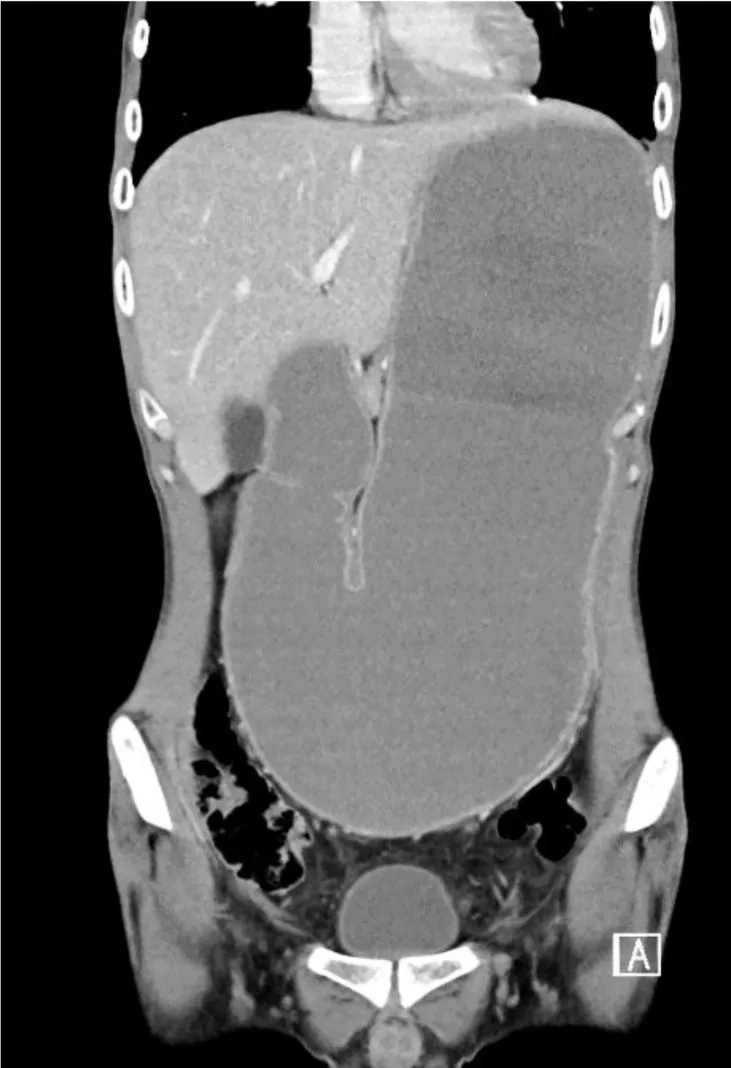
Restaging CT.
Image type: radiology (ct)